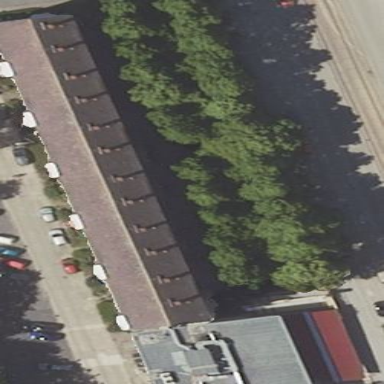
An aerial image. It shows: Gabled-roofed apartment building with orange roof tiles.